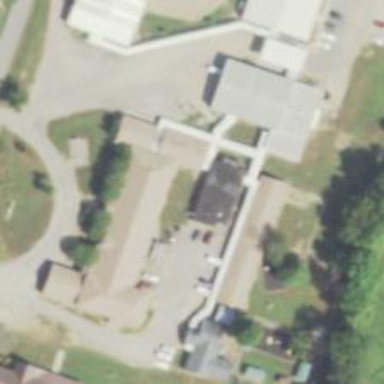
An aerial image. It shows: School.